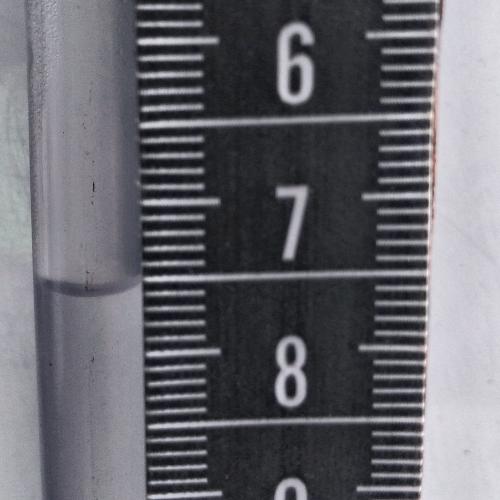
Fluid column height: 7.5 cm